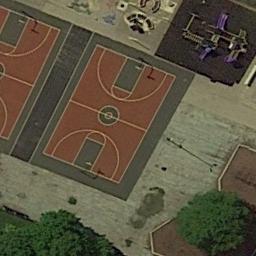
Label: basketball_court